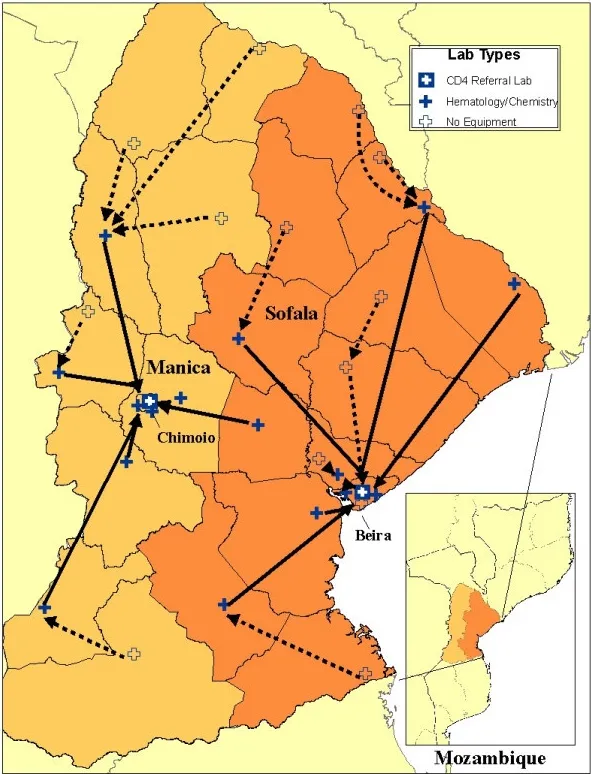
Province-level PHC laboratory system strengthened using HIV-specific resources.
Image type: pathology (immunostaining)